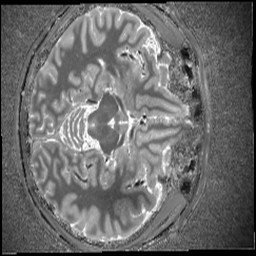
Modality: T1map
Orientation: axial
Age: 20
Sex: male
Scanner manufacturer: siemens
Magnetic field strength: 6.98 T
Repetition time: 6 s
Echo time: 0.00283 s